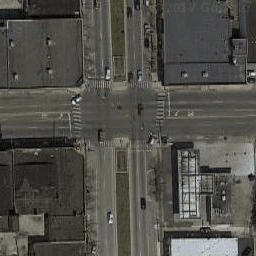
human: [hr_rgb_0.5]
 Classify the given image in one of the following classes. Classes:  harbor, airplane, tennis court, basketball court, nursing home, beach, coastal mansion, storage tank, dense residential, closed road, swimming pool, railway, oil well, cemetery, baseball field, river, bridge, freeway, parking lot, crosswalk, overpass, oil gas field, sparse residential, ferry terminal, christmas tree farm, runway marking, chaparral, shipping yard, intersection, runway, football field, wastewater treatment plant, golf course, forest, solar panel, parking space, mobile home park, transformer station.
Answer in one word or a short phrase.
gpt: intersection